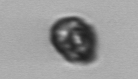
Label: Dinophyceae